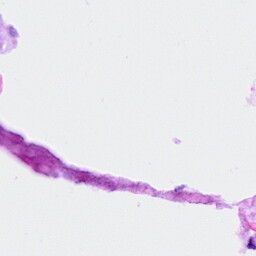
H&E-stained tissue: Ovarian